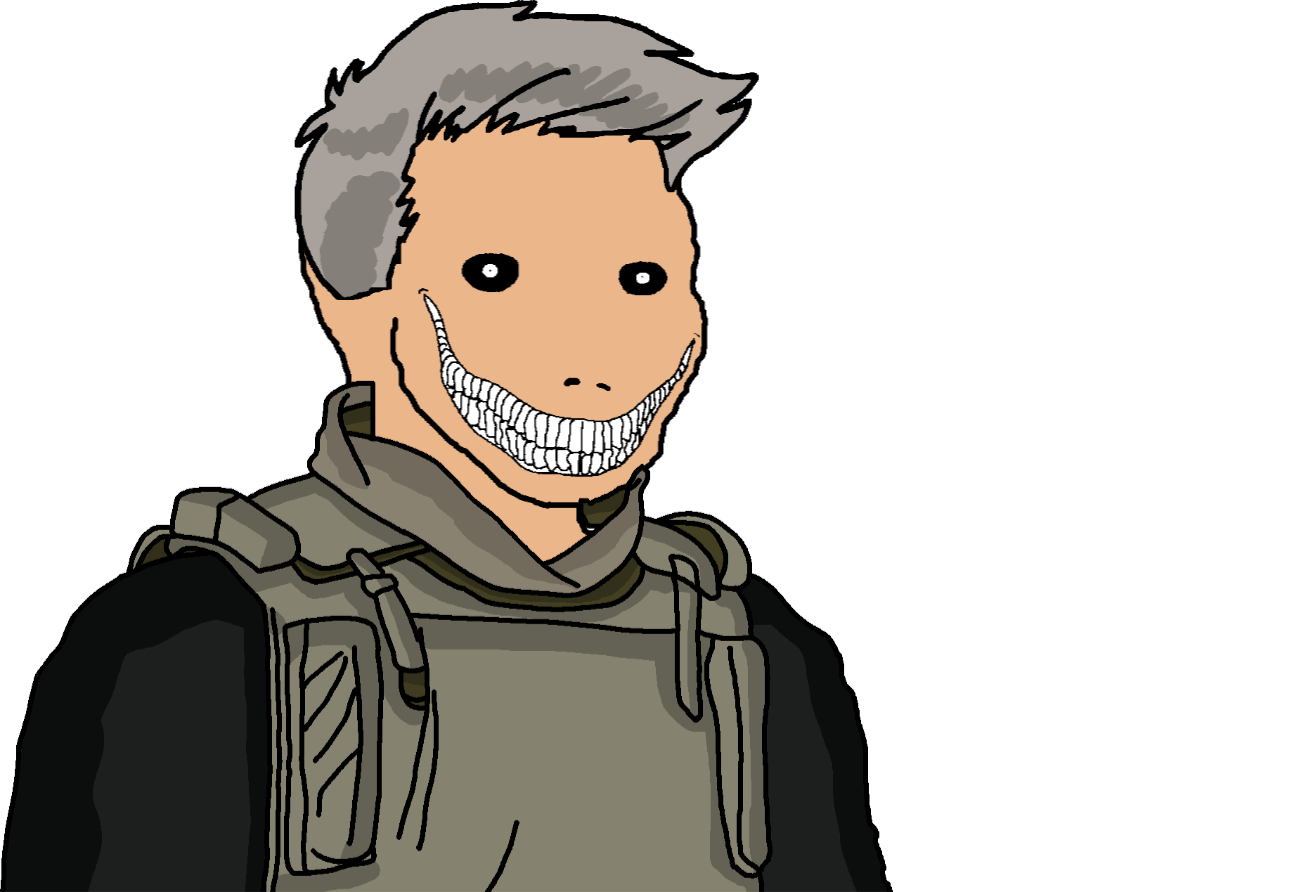
Label: 5_Oomer